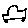
Label: car